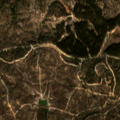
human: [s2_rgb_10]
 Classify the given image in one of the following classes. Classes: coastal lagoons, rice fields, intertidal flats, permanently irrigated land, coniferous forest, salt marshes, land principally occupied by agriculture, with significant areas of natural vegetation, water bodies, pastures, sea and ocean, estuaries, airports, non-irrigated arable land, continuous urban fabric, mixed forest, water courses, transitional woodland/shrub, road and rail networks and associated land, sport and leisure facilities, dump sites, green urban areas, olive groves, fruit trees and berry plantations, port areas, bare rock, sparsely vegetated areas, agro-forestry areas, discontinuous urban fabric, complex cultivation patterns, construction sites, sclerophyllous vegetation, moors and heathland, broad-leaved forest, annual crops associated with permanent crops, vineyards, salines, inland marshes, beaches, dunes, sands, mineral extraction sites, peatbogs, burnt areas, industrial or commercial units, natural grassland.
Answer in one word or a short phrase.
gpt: broad-leaved forest, transitional woodland/shrub